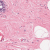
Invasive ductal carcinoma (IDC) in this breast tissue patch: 0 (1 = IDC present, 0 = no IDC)